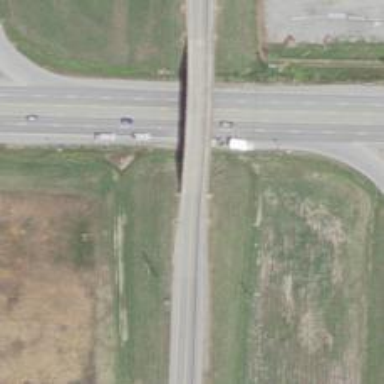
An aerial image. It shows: Secondary road bridge with beam structure.